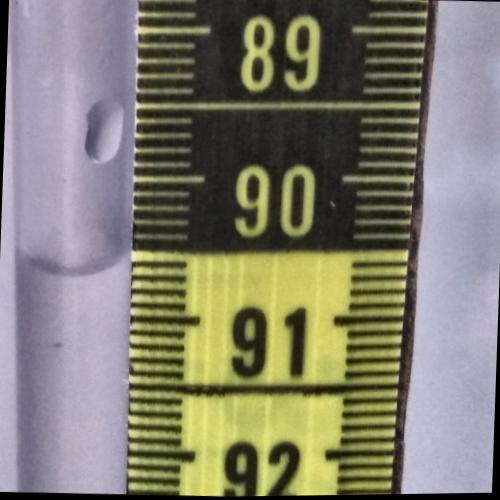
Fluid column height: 90.6 cm